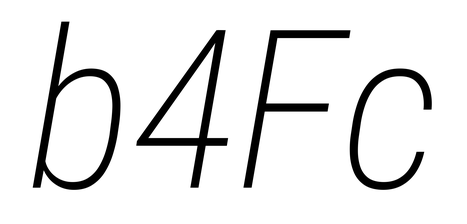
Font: Roboto-Italic_Condensed_ExtraLight_Italic